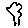
Label: tree